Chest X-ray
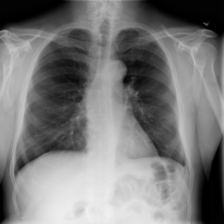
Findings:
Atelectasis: negative
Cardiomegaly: negative
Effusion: negative
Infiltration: negative
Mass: negative
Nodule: negative
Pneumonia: negative
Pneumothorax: negative
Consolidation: negative
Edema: negative
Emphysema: negative
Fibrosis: negative
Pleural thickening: negative
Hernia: negative